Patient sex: M
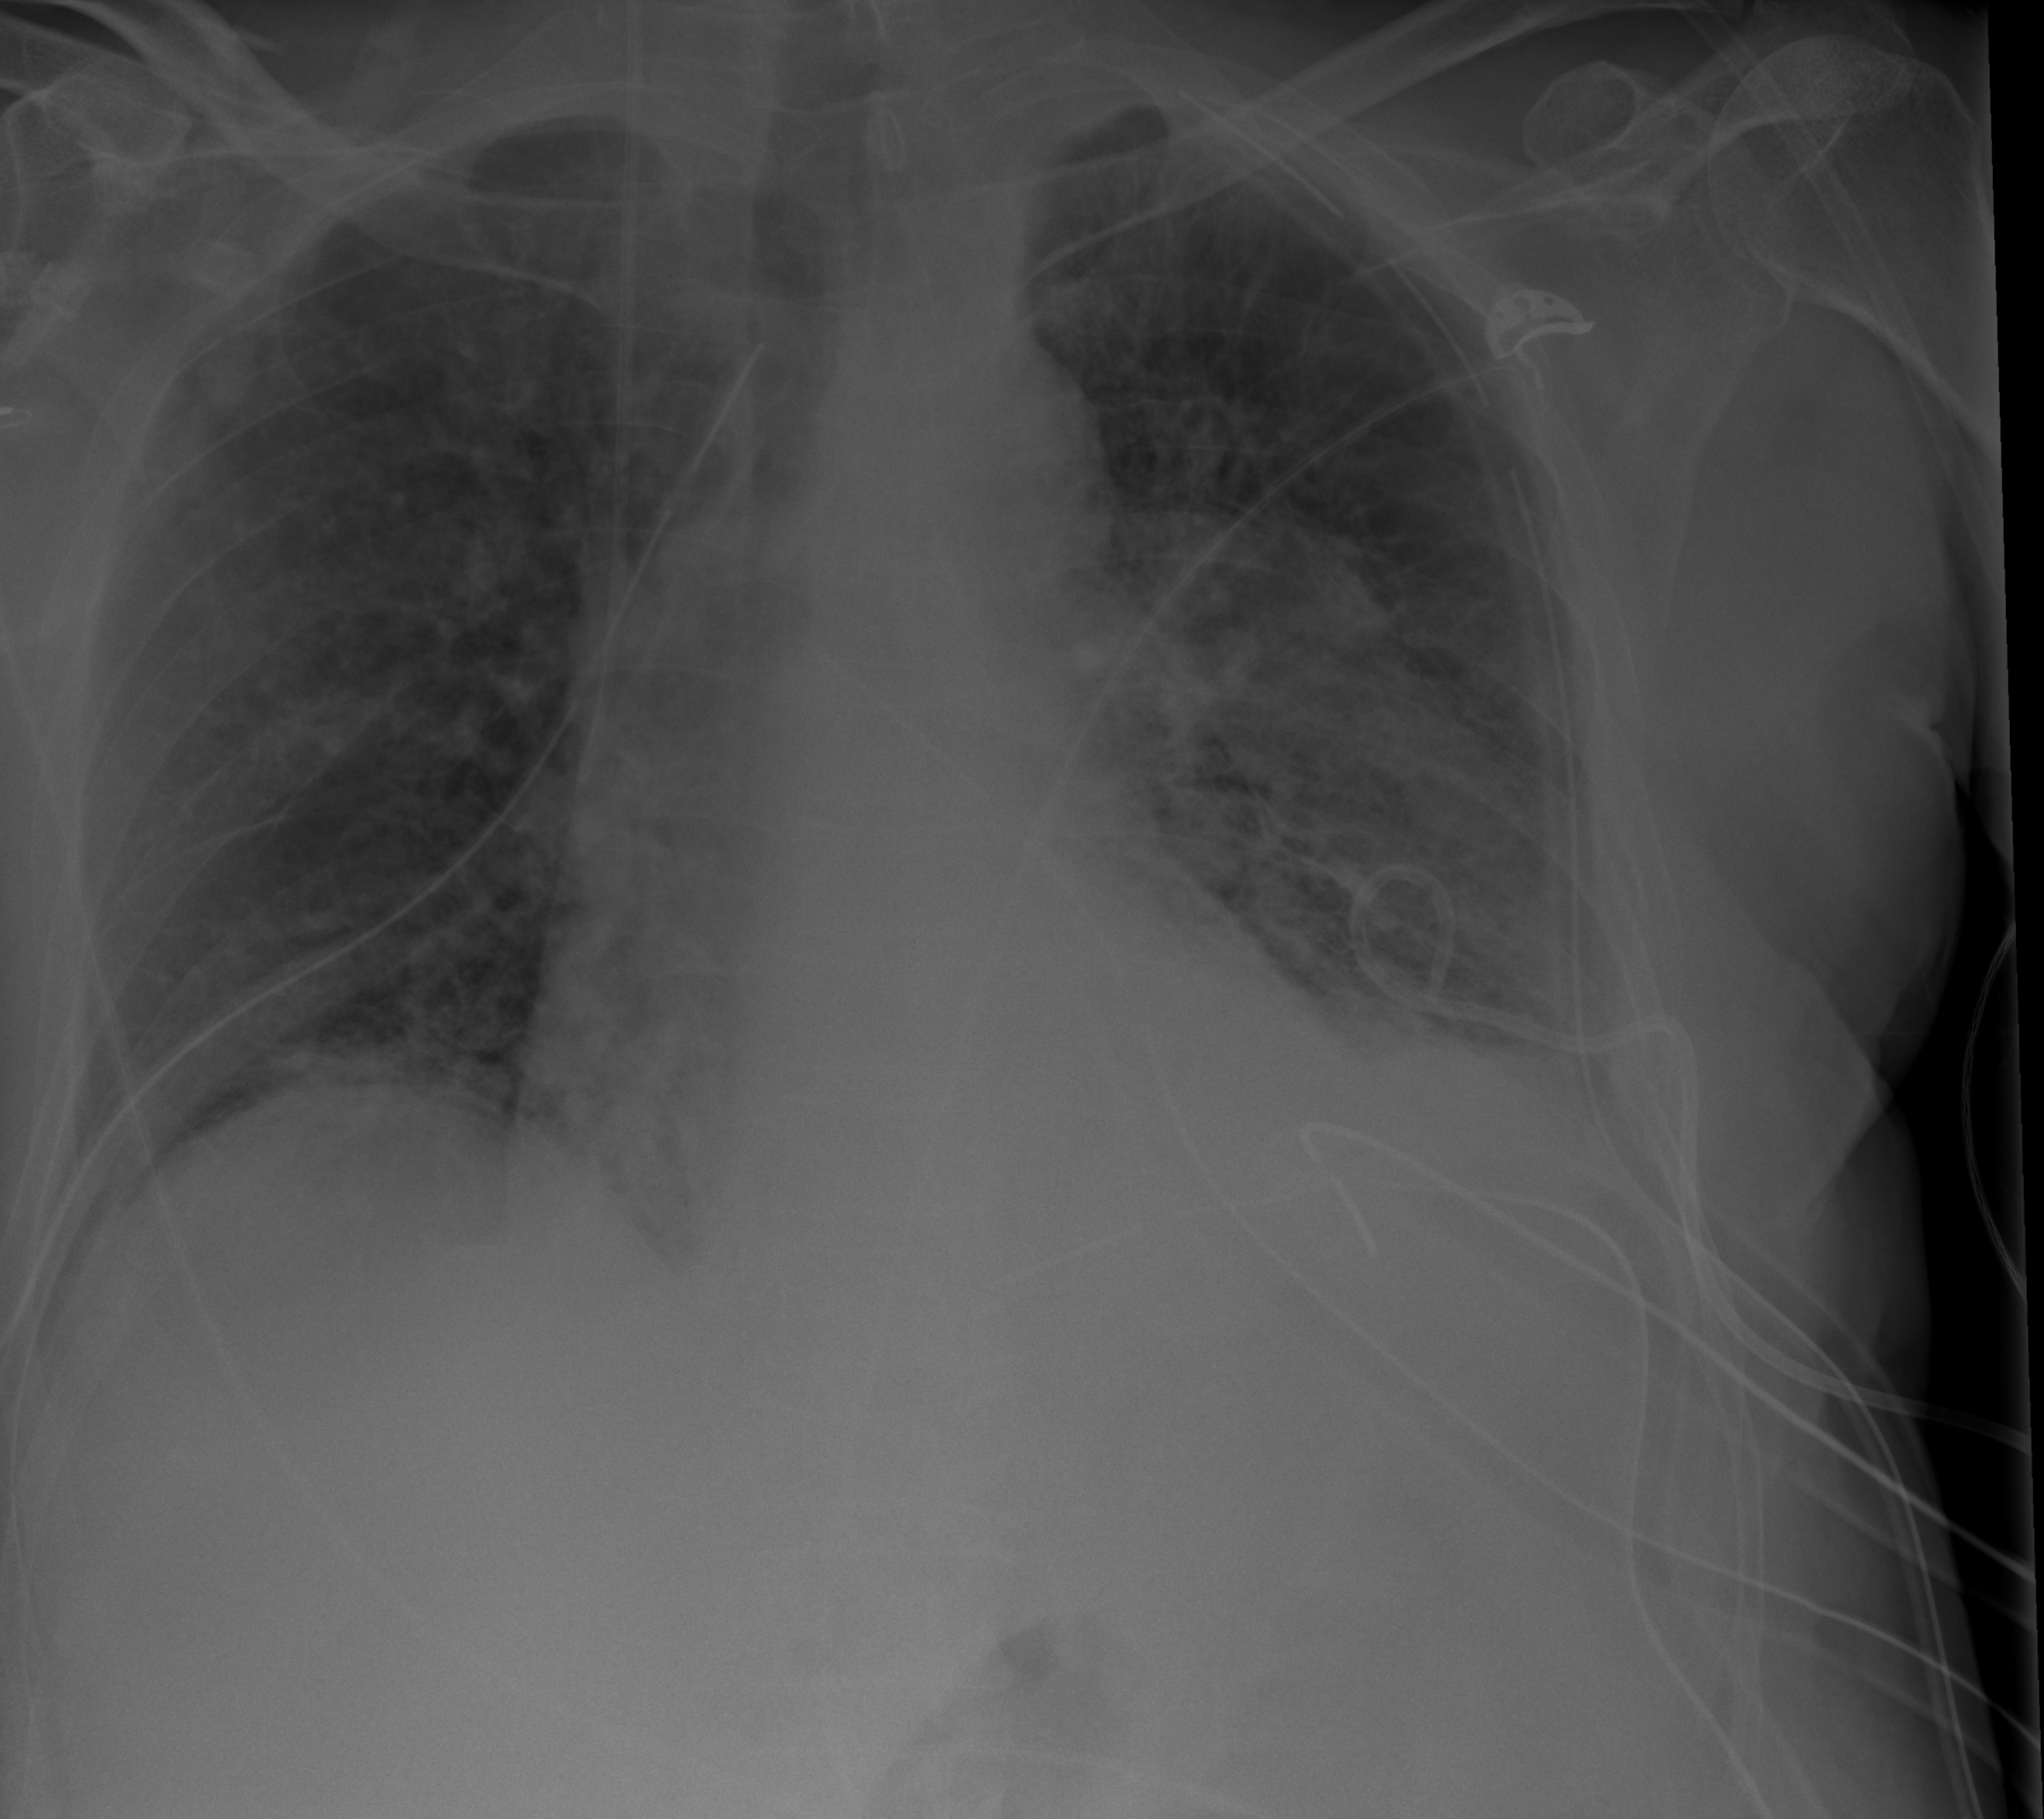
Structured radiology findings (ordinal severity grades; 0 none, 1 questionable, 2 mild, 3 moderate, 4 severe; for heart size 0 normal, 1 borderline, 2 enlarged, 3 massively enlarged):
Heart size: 2
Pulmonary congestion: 2
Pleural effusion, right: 0
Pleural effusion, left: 2
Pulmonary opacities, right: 2
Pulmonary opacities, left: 3
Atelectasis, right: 2
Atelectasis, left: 3